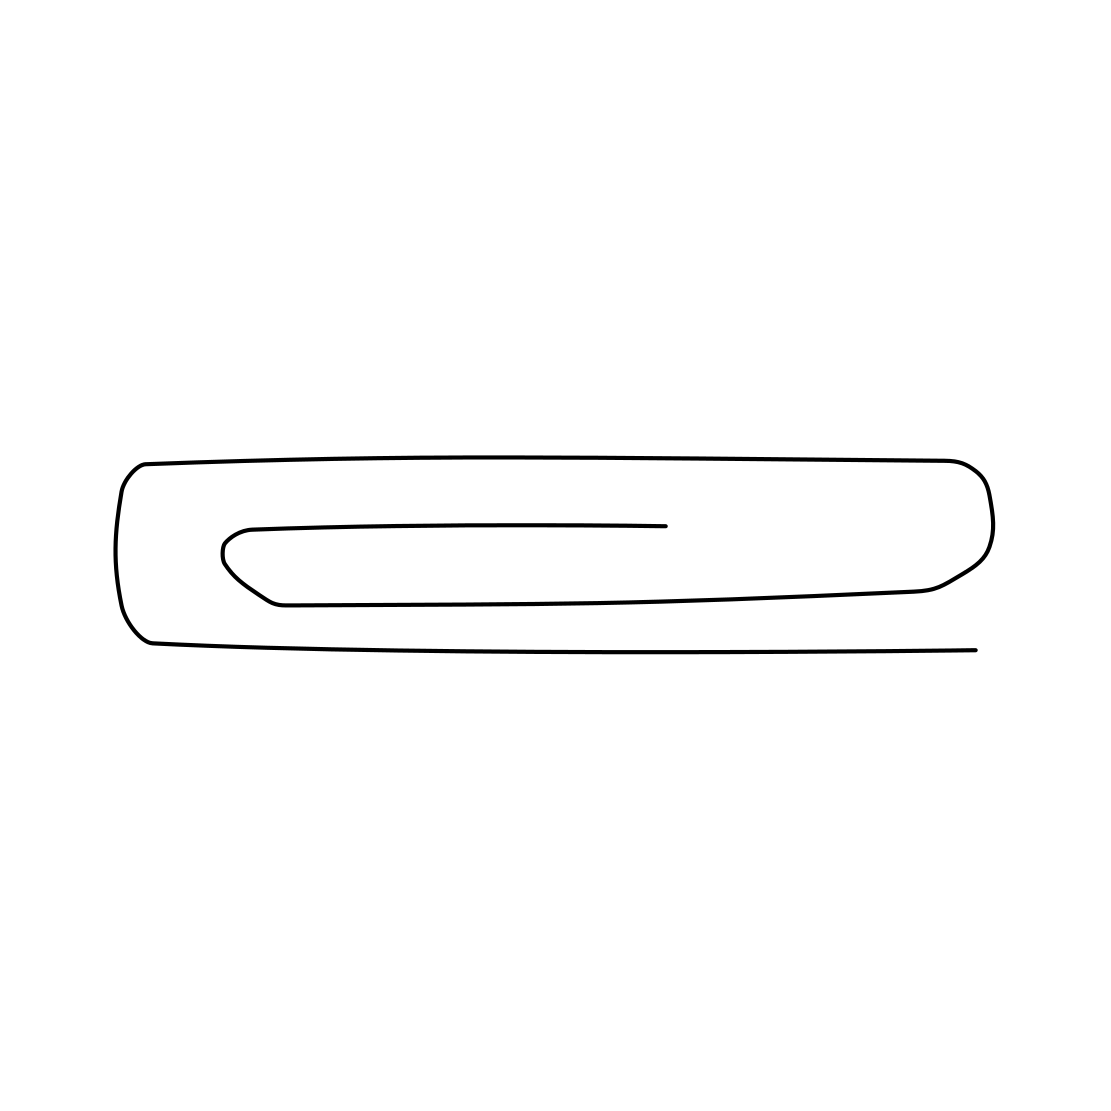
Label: paper clip